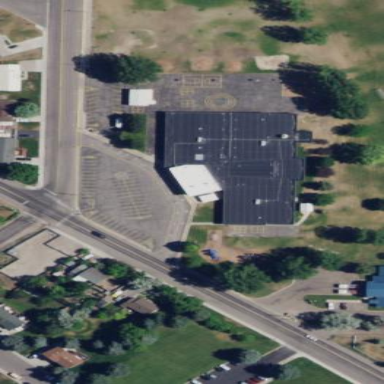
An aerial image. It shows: School building.